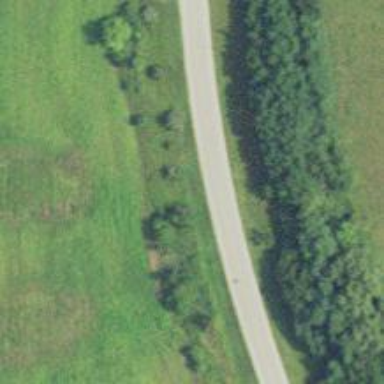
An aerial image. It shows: Primary highway.